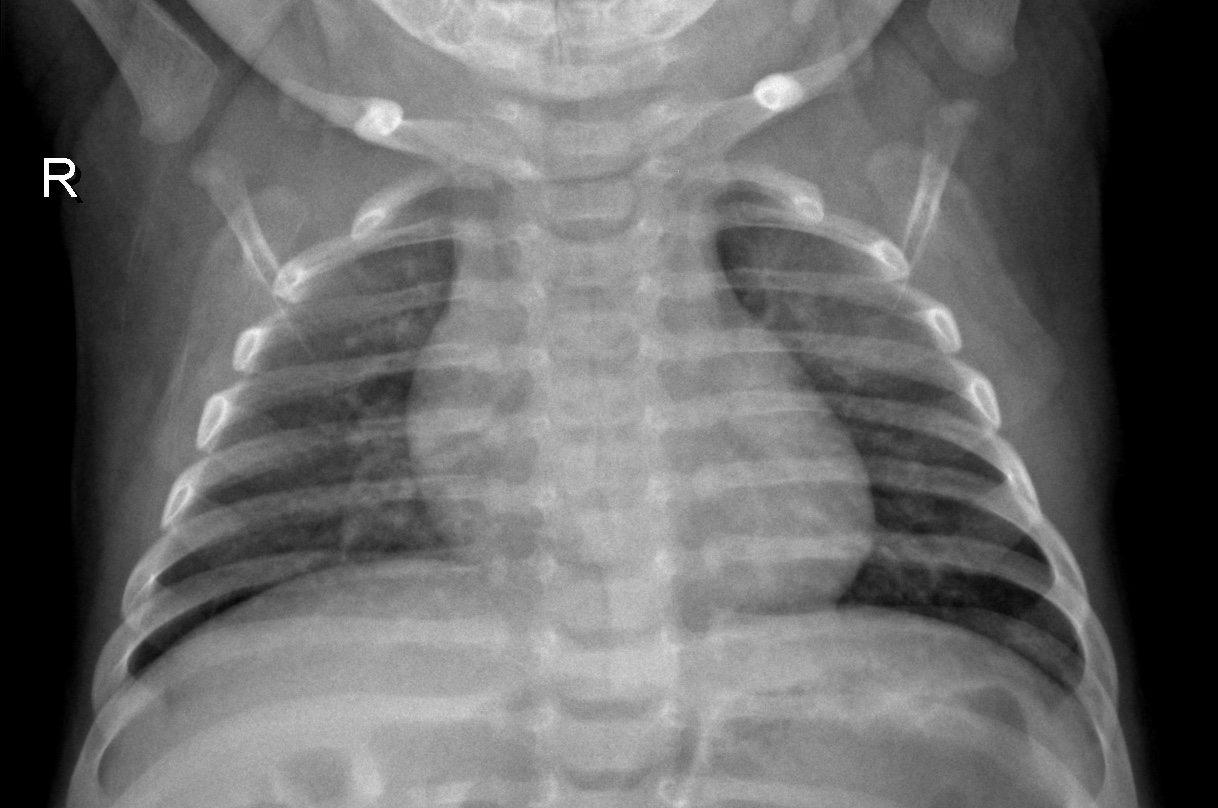
Diagnosis: NORMAL